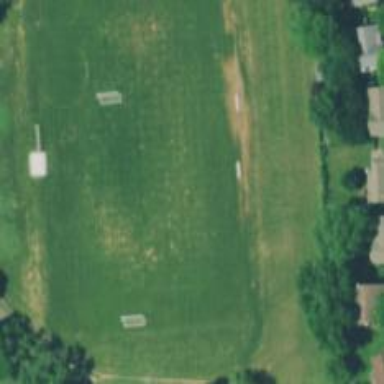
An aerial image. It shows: Soccer pitch designated for leisure and sports activities.